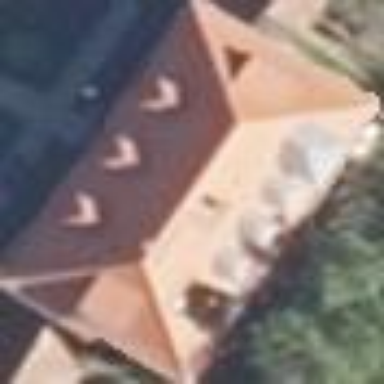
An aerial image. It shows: Residential building with red hipped roof.